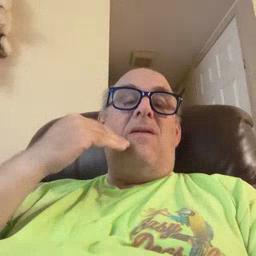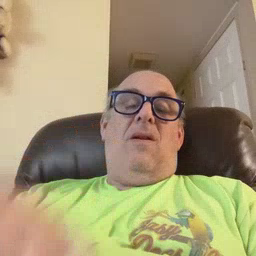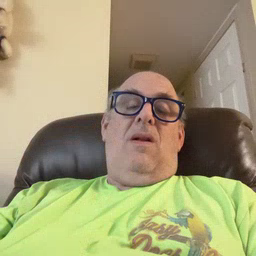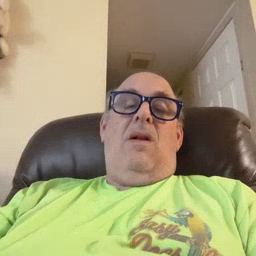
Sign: head